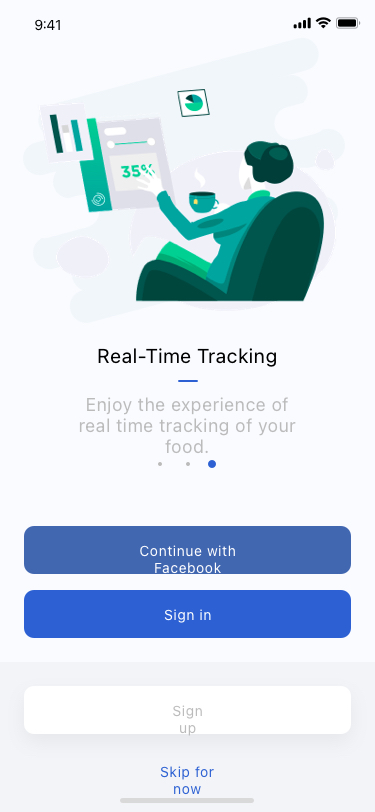
Text in this UI design:
Real-Time Tracking
Enjoy the experience of
real time tracking of your food.
Sign in
Continue with Facebook
Skip for now
Sign up